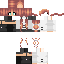
A female human skin with medium skin, wearing brown long hair dressed in a blue tshirt and black pants, featuring a closed mouth.